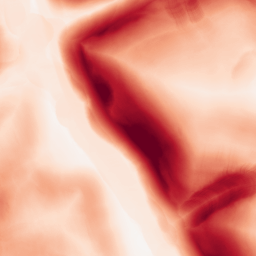
Category: morphological
Decomposition family: morphological_gradient
Decomposition parameters: size: 15
shape: disk
Upsampling method: sinc_blackman
Upsampling parameters: scale: 2
kernel_size: 8
Upsampling scale: 2